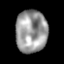
Tissue: lung
Cell type: T cells
Senescence score: 0.1935
Nuclear area (px): 1316
Mean DAPI intensity: 153.738